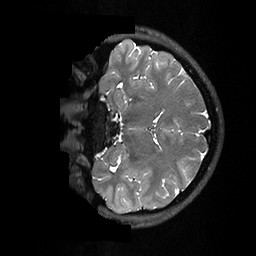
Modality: T2w
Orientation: coronal
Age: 22
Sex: male
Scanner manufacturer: ge
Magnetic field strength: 3 T
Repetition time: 3.202 s
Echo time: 0.06703 s